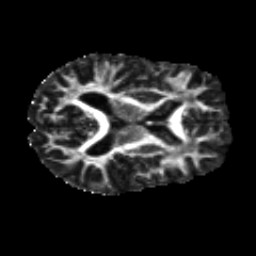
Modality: FA
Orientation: axial
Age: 34
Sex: male
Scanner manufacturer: siemens
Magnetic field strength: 3 T
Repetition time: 8.8 s
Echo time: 0.085 s